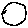
Label: moon